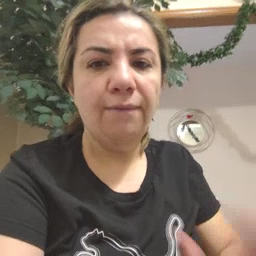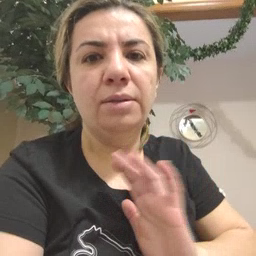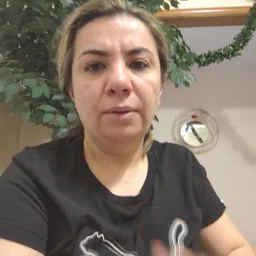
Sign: fine